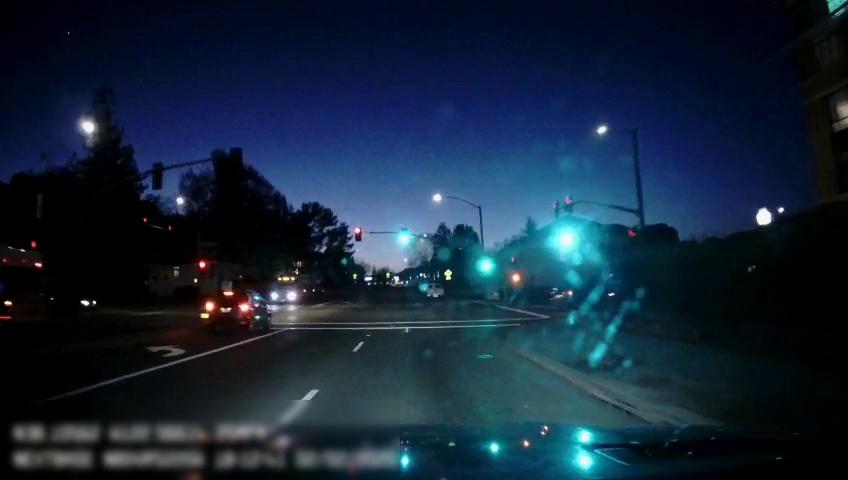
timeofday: Night
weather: Other
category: Drivable Space
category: Vehicles | SUV
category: Vehicles | SUV
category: Vehicles | SUV
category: Vehicles | Bus
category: Vehicles | Truck
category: Vehicles | Truck
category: Vehicles | Truck
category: Lanes | Current Lane
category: Lanes | Alternate Lane
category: Lanes | Opposite Lane
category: Traffic | Lights
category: Traffic | Lights
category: Traffic | Lights
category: Traffic | Lights
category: Traffic | Lights
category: Traffic | Lights
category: Traffic | Lights
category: Traffic | Lights
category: Traffic | Lights
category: Traffic | Lights
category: Traffic | Lights
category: Traffic | Lights
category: Traffic | Lights